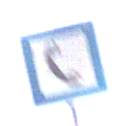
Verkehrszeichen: Fernsprecher
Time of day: MorningAfternoon
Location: Outdoor (Nature)
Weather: Overcast
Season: NotSpecified
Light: Natural